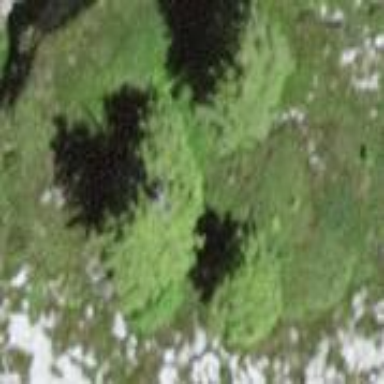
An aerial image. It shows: Patch of scrub vegetation.